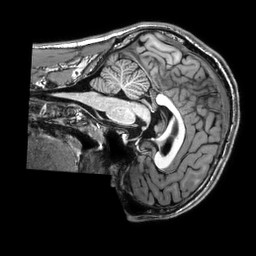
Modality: T1w
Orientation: sagittal
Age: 23
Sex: male
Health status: healthy
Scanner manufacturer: philips
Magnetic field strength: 3 T
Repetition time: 0.009 s
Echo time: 0.003996 s